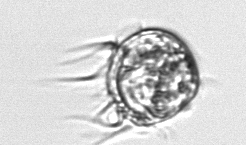
Label: Leegaardiella_ovalis